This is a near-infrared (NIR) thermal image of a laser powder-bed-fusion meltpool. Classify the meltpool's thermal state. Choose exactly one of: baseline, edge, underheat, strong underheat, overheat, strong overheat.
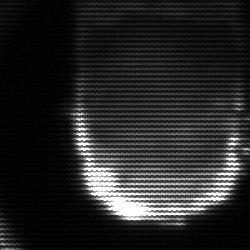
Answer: baseline